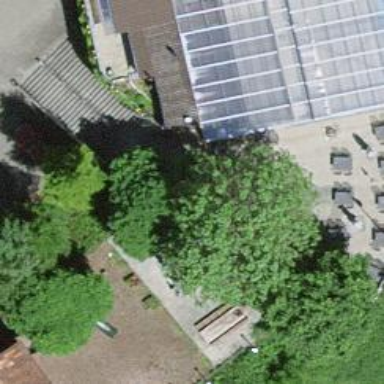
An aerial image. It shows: Set of concrete steps.